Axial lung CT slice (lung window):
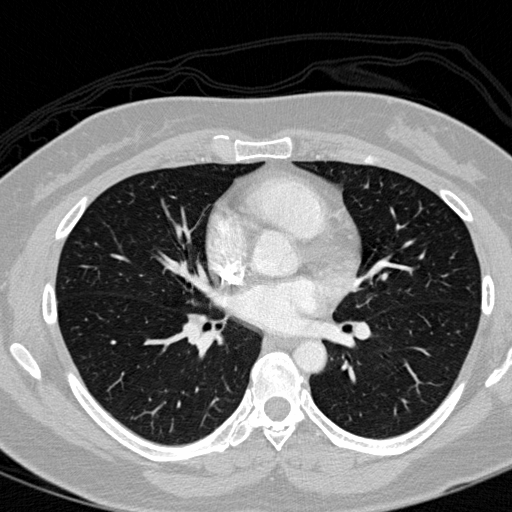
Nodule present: no